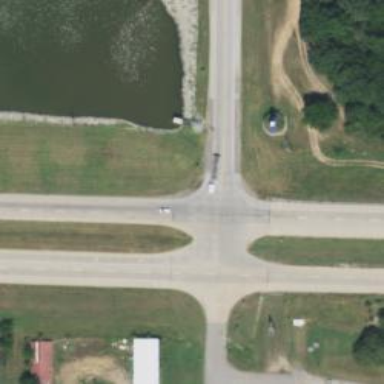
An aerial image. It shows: Secondary road.